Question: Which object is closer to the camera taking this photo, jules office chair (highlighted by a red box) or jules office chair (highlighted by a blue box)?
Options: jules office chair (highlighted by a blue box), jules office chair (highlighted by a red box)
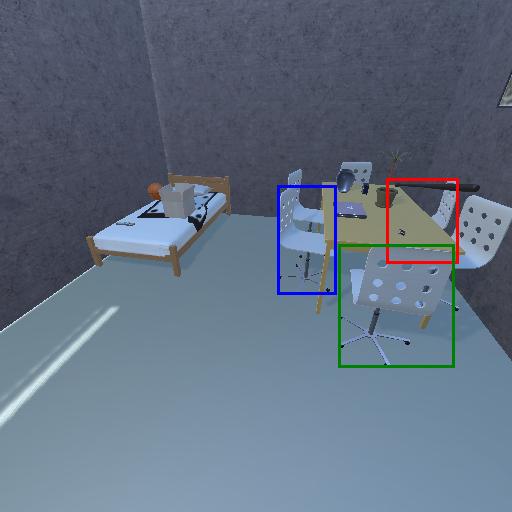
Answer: jules office chair (highlighted by a blue box)